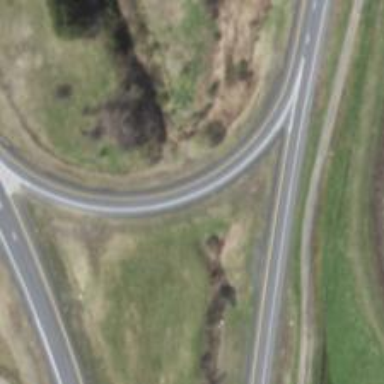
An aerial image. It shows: Tertiary link road.